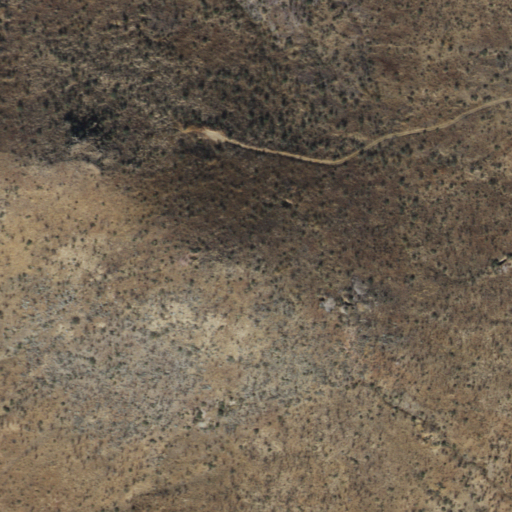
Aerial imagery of mountain in Arizona named Silver Hill containing shrub and grassland